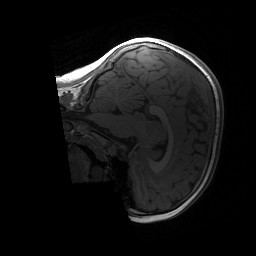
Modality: T1w
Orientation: sagittal
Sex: female
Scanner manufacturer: siemens
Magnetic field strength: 3 T
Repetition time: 1.9 s
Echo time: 0.00243 s